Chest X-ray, PA view. Patient: 65 years old, sex M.
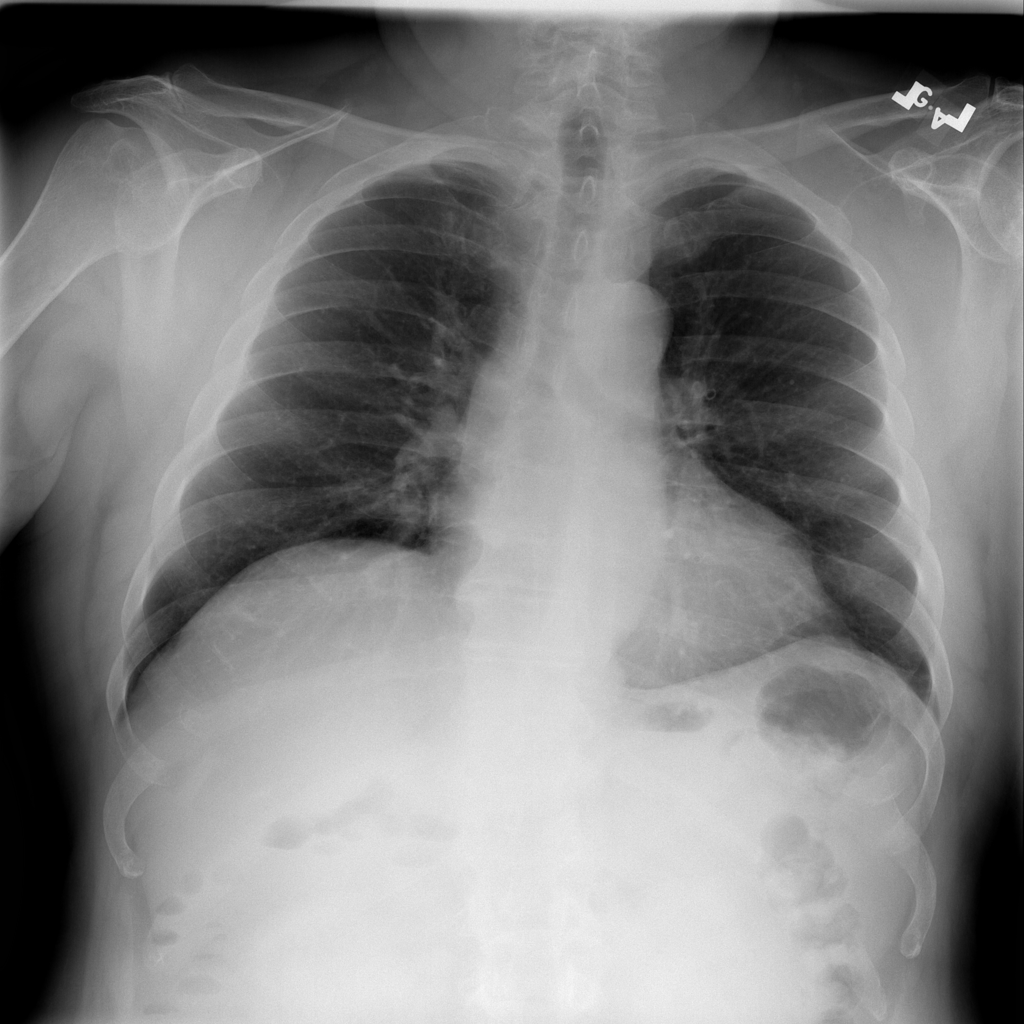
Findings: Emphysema